Question: I have an application that has a listbox, and a picture box. What I need is for when the ListBox.IndexChanged event is struck, the PictureBox image needs to update or refresh.
EDIT: The first time I select something from the list, the image loads up, but when I select another item, the image doesnt update.
I have tried both with no luck:
'''
PictureBox1.Refresh();
PictureBox1.Update();
'''
In the background, when the ListBox1's Index is Changed I have a script running to go to a specific web page and take a screenshot depending on which item is selected in the ListBox and replace the current imageBox's image. I was thinking that maybe I just wasnt giving it time to go and get the image, so I tried this as well with no luck:
'''
System.Threading.Thread.Sleep(3000);
'''
Here is what the application looks like:

Here is what is on the ListBox1.IndexChanged event:
'''
Process myProcess;
myProcess = Process.Start("C:/users/bnickerson/desktop/script/RegScript.cmd");
System.Threading.Thread.Sleep(5000);
myProcess.Close();
string imgLoc = "C:/users/bnickerson/Desktop/script/result/last.png";
pictureBox1.Image = Image.FromFile(imgLoc);
pictureBox1.Update();
'''
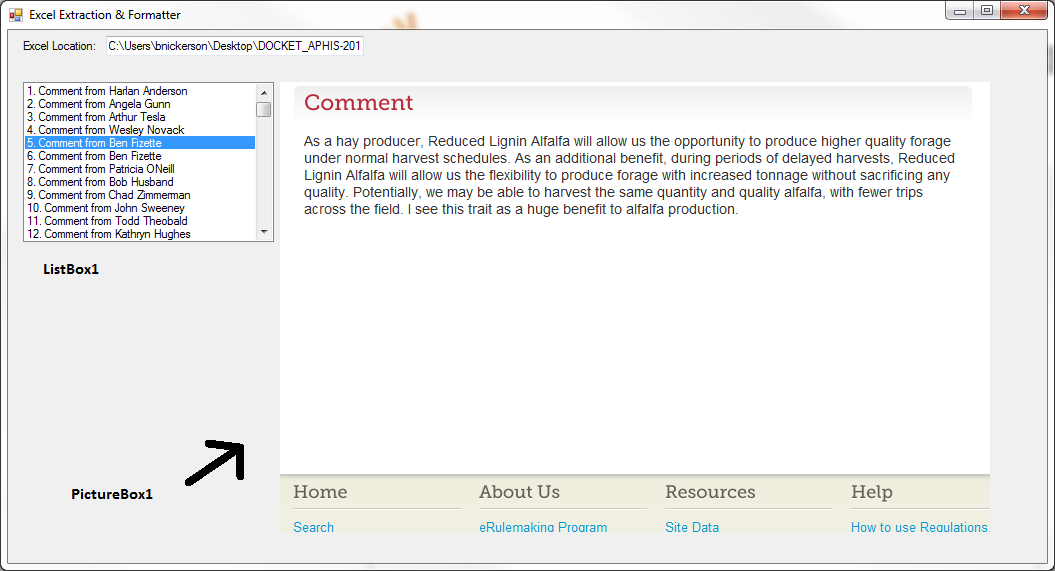
Answer: As Hans pointed out, the image file is locked until the returned 'Image'-object is 'Disposed'. Try this:
'''
using (Process ExternalProcess = new Process())
{
ExternalProcess.StartInfo.FileName = @"C:\users\bnickerson\desktop\script\RegScript.cmd";
ExternalProcess.Start();
ExternalProcess.WaitForExit();
}
string imgLoc = @"C:\users\bnickerson\Desktop\script\result\last.png";
if (pictureBox1.Image != null) { pictureBox1.Image.Dispose(); }
using (Image myImage = Image.FromFile(imgLoc))
{
pictureBox1.Image = (Image)myImage.Clone();
pictureBox1.Update();
}
'''